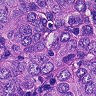
Metastatic tissue present: yes